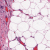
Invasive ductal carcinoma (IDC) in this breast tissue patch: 0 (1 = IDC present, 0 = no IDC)